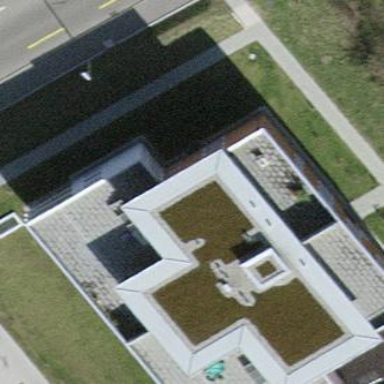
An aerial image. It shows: Flat-roofed apartment building.